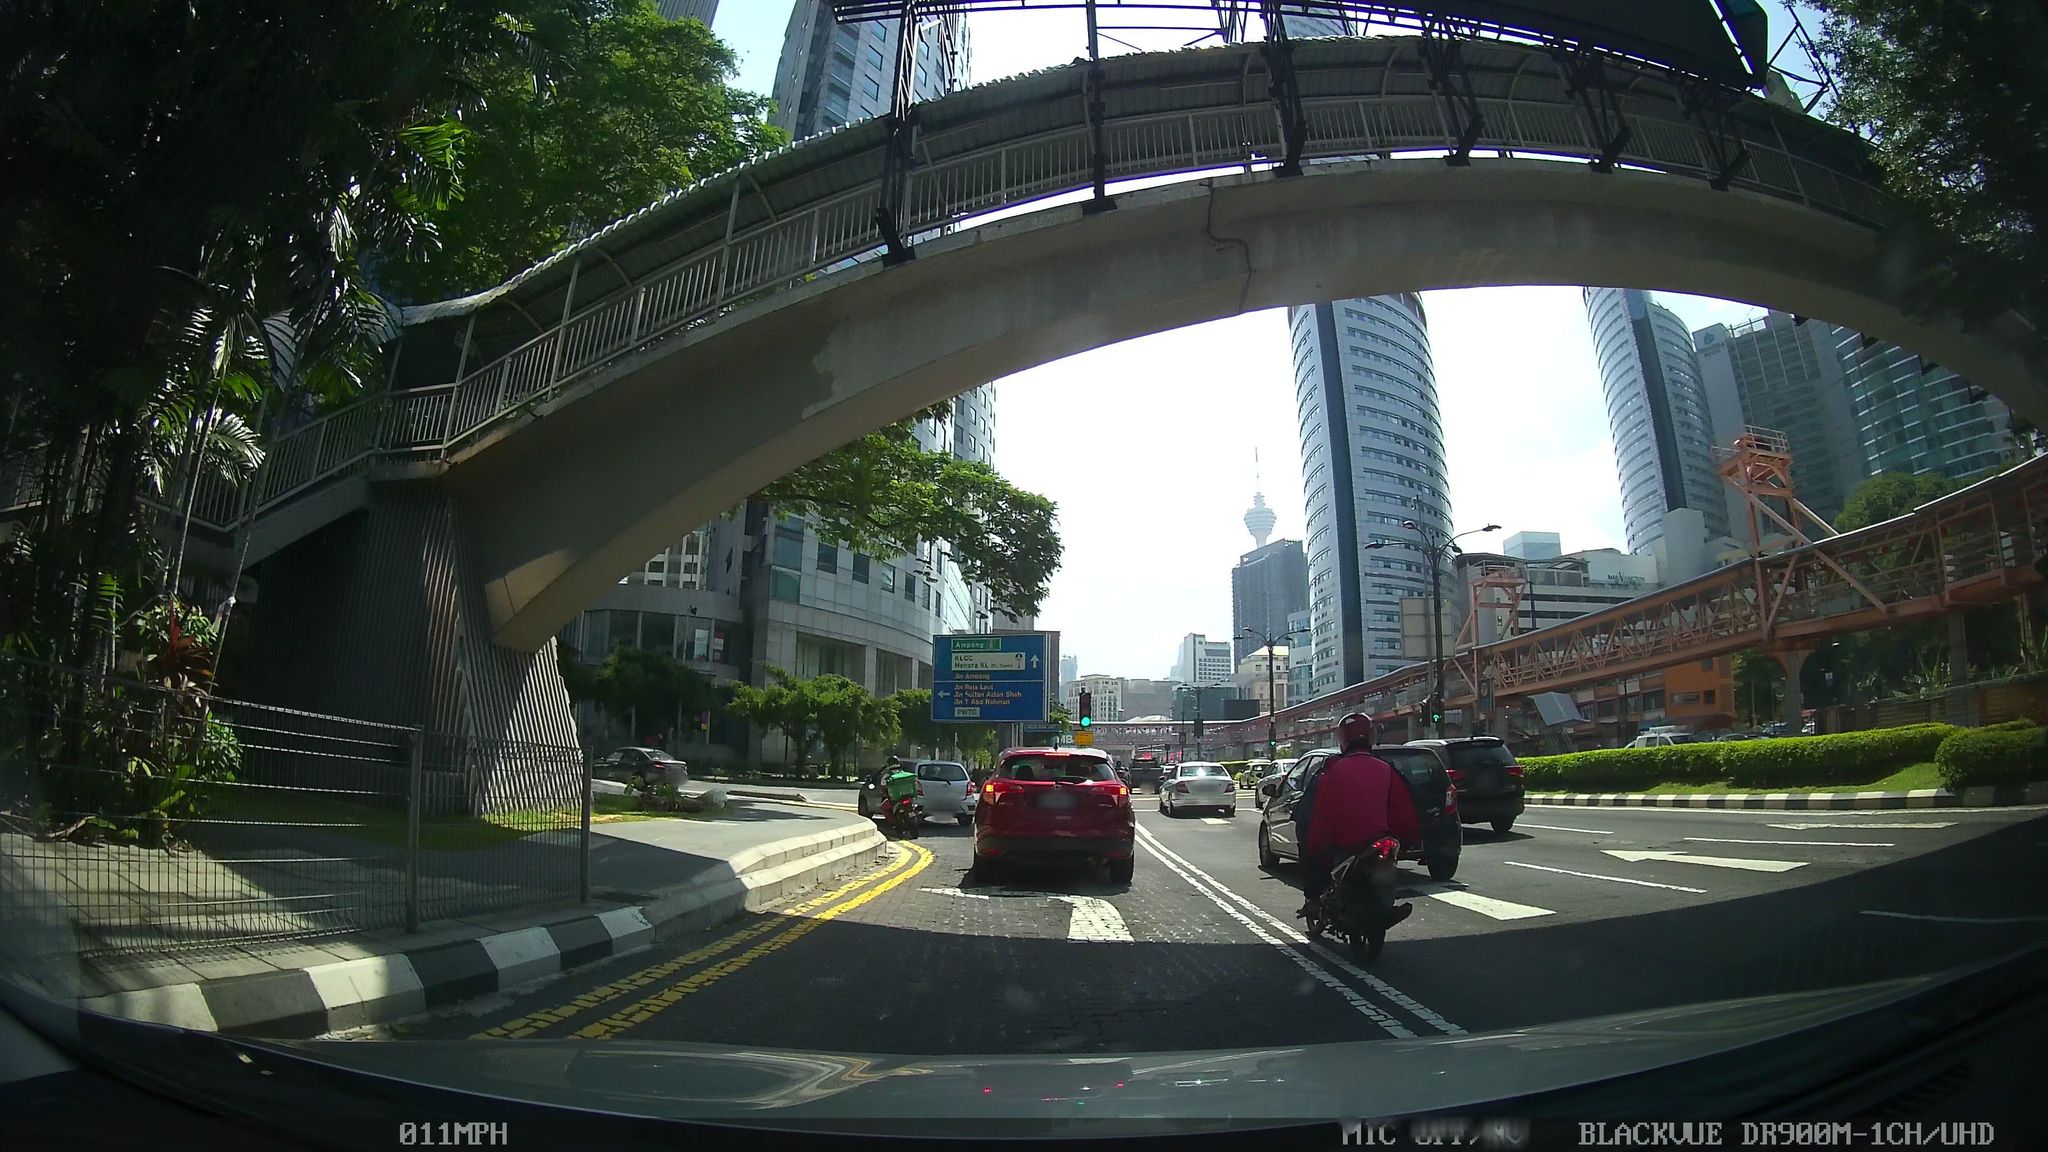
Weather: clear
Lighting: day
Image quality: good
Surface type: driving surface
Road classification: track, steps, footway
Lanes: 1
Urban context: urban centre
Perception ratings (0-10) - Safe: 2.88, Lively: 6.97, Beautiful: 1.87, Boring: 2.1, Depressing: 0.69, Wealthy: 6.21